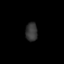
Tissue: skin
Cell type: Epithelial cells
Senescence score: 0.2142
Nuclear area (px): 218
Mean DAPI intensity: 53.628